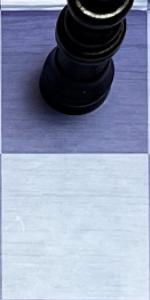
Label: Empty